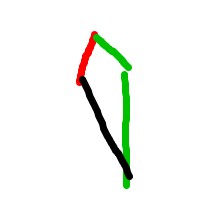
Shape: kite